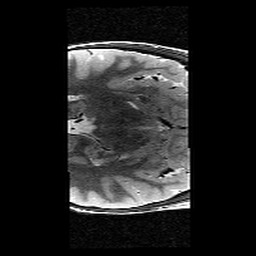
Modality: T2w
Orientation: axial
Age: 11
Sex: female
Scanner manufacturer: siemens
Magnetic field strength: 3 T
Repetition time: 9.23 s
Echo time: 0.067 s